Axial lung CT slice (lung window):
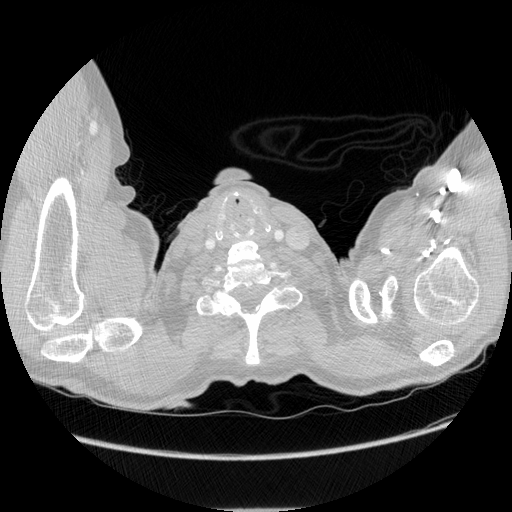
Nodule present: no